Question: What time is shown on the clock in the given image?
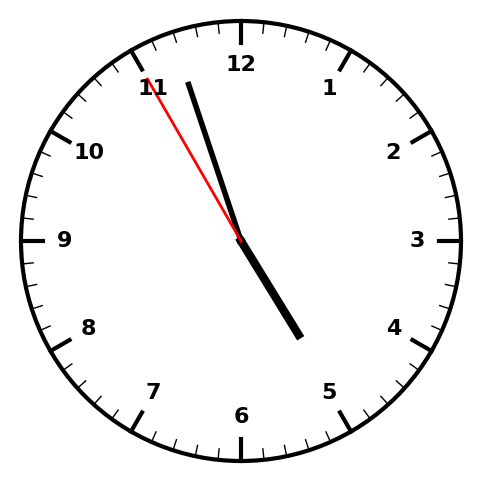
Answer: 04:56:55